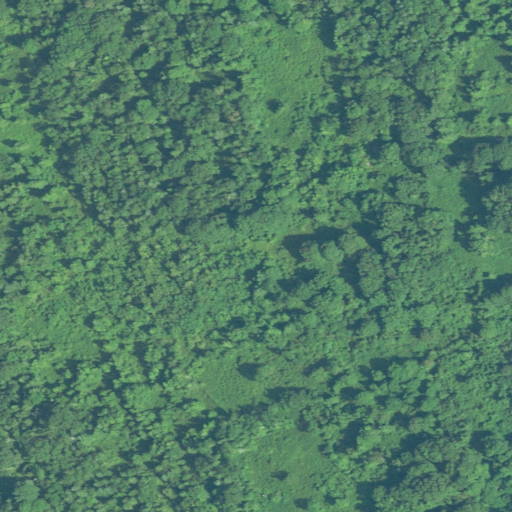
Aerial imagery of island in Rhode Island named Patience Island containing deciduous forest, mixed forest, woody wetlands, and evergreen forest